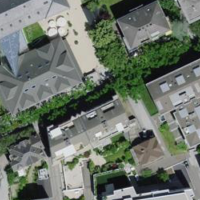
EUNIS habitat code: 54
Species observed at this site:
Asplenium trichomanes
Caltha palustris
Viola elatior
Neottia nidus-avis
Euphorbia cyparissias